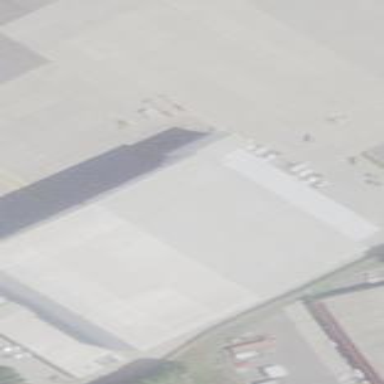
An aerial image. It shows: Building designed as airport hangar.